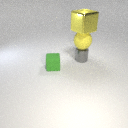
small gray metal cylinder behind small green rubber cube